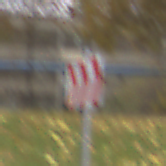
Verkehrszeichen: RichtungstafelnInKurvenGrossLinks
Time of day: MorningAfternoon
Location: Outdoor (Nature)
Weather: Overcast
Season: Autumn
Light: Natural